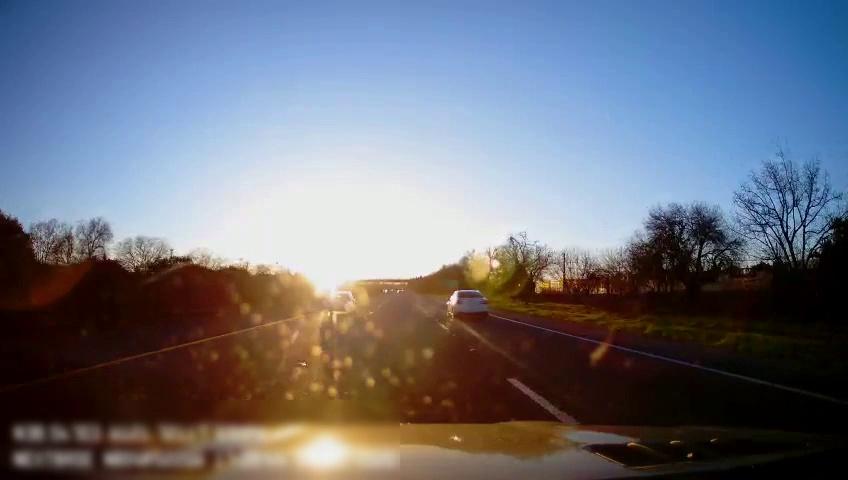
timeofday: Day
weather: Sunny
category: Drivable Space
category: Vehicles | Car
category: Vehicles | SUV
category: Lanes | Alternate Lane
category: Lanes | Current Lane
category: Lanes | Current Lane
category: Lanes | Alternate Lane